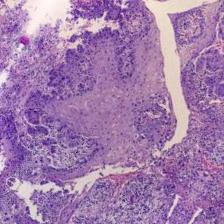
Diagnosis: OSCC